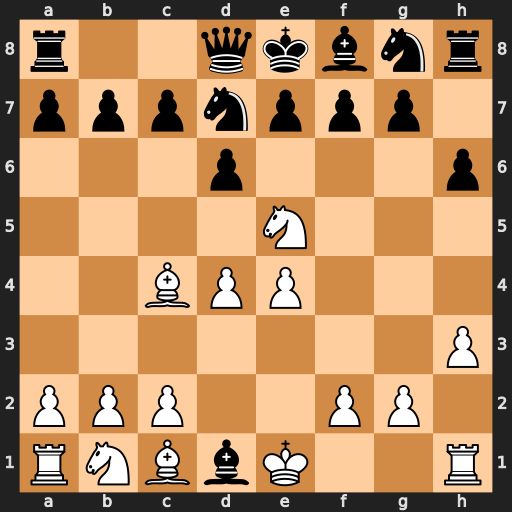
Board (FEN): r2qkbnr/pppnppp1/3p3p/4N3/2BPP3/7P/PPP2PP1/RNBbK2R
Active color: w
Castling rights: KQkq
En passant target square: -
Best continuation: Bxf7#